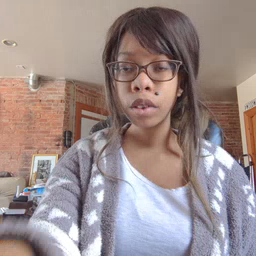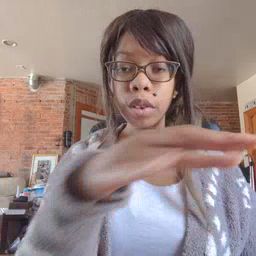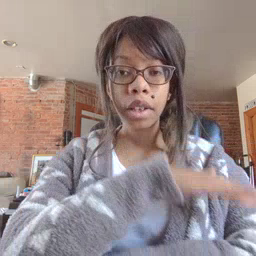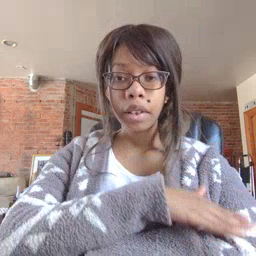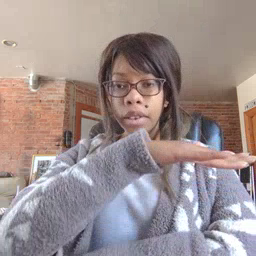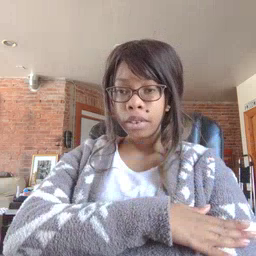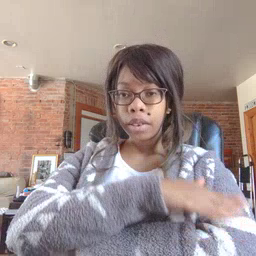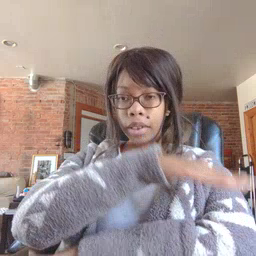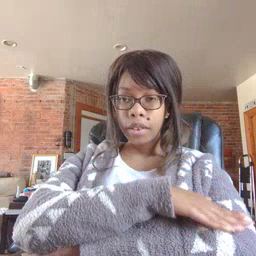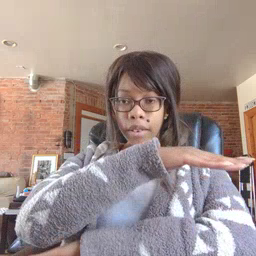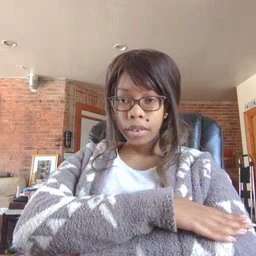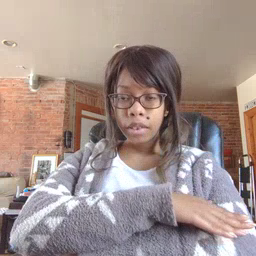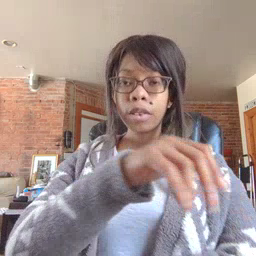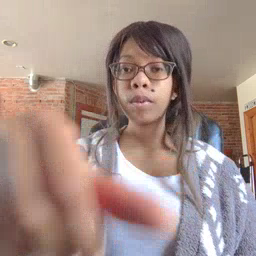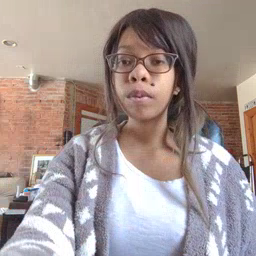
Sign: table